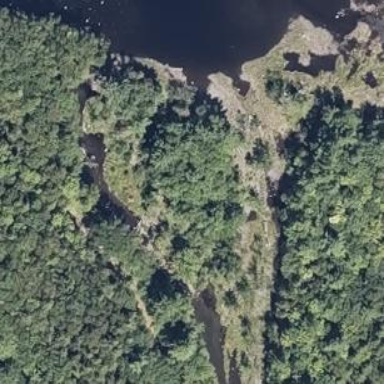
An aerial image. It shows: Mixed leaf woodland.